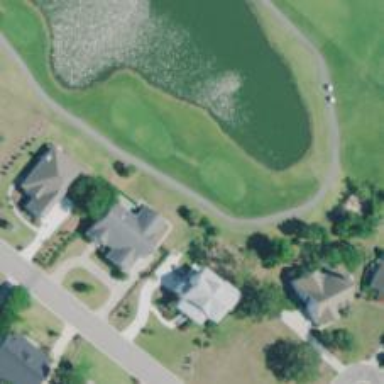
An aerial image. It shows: Golf cartpath that is also road path.